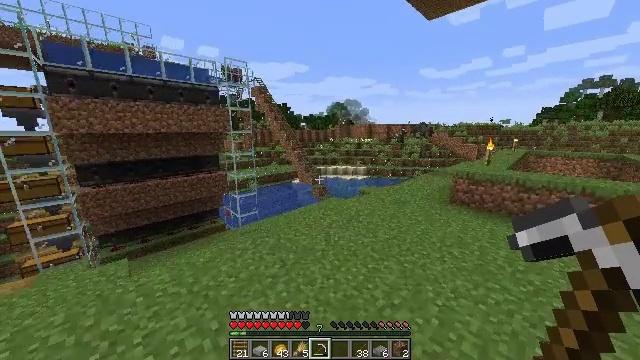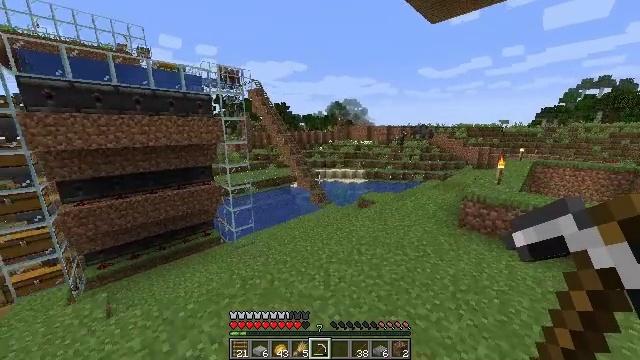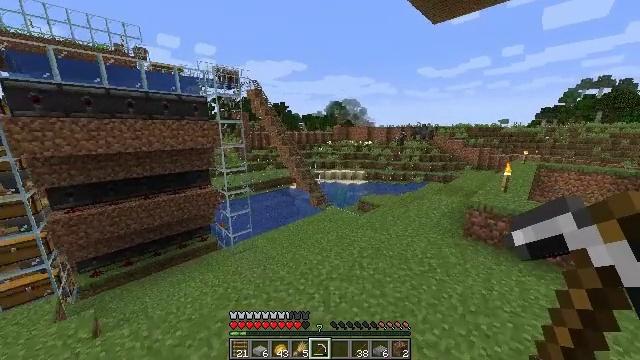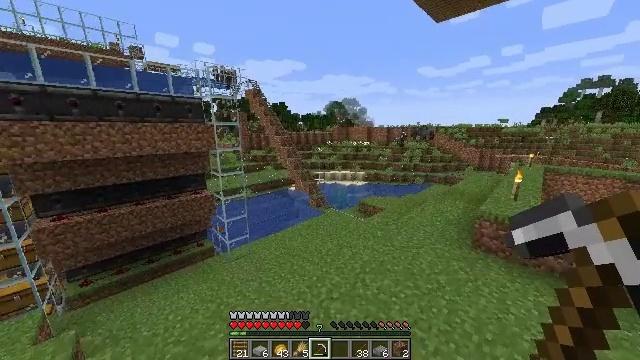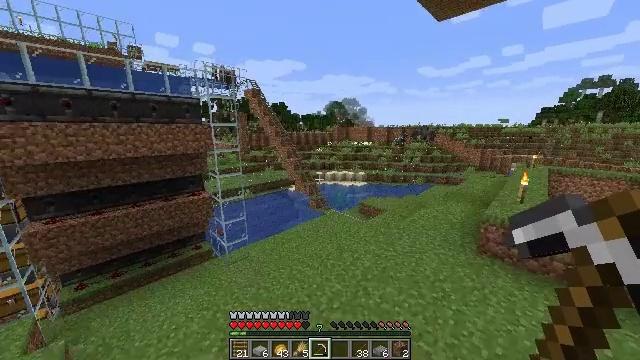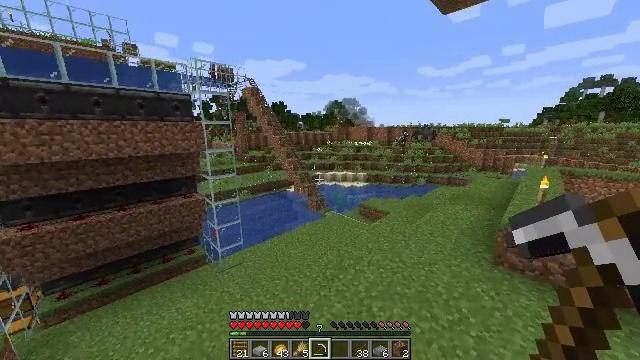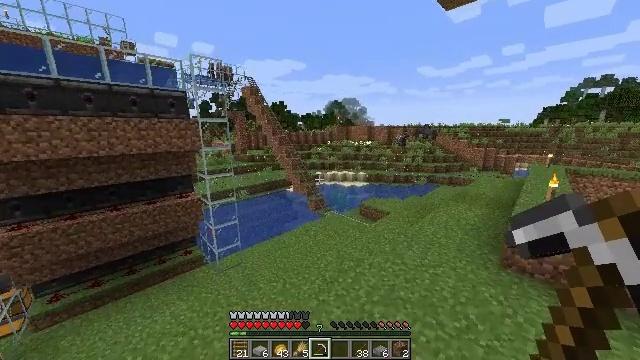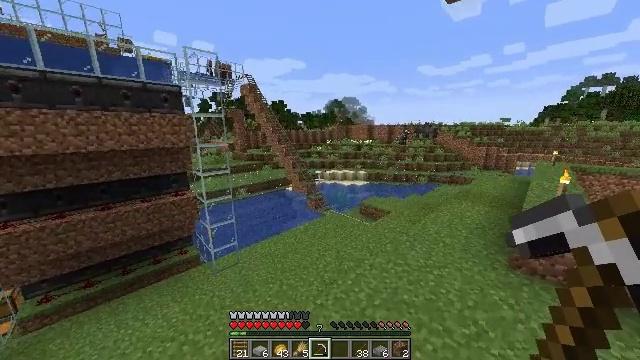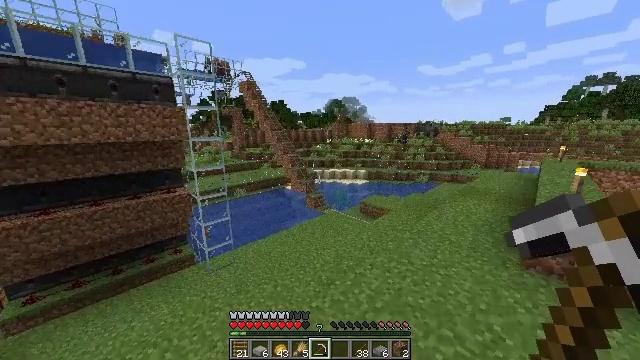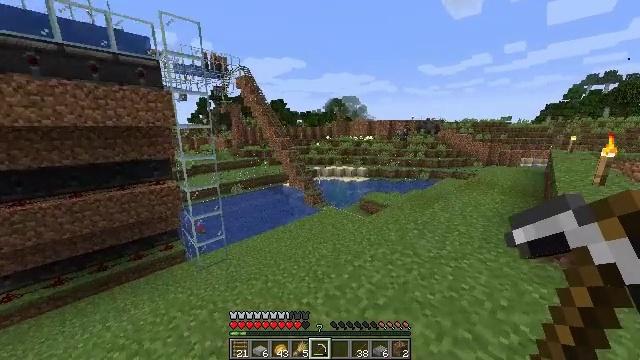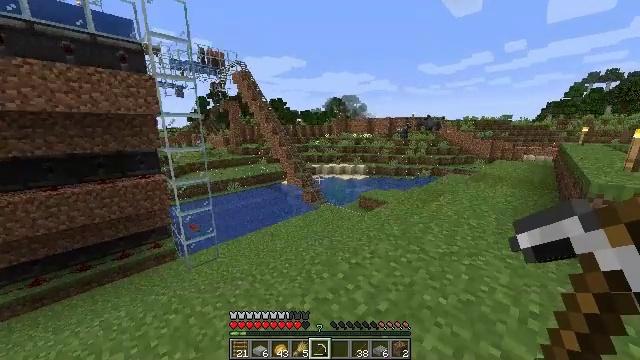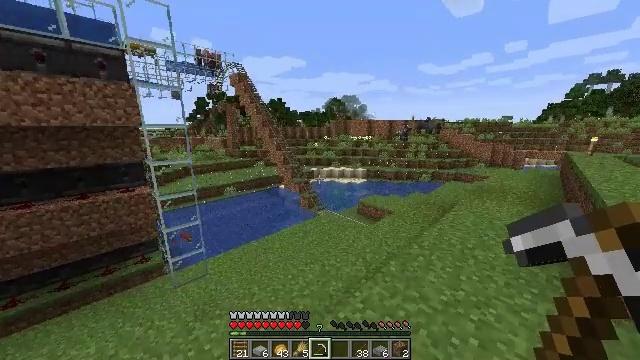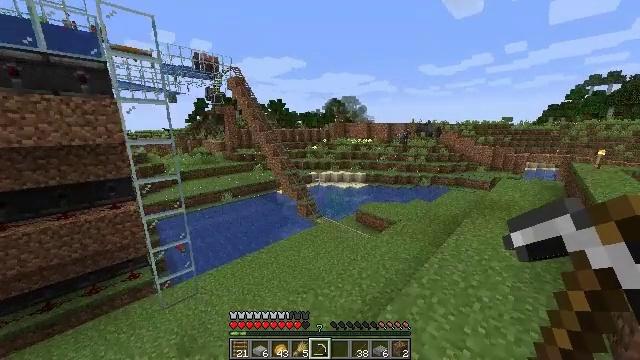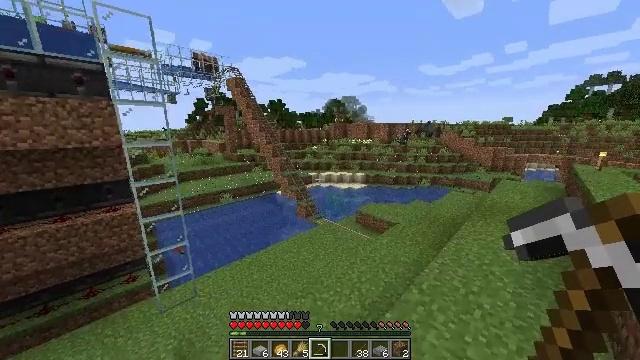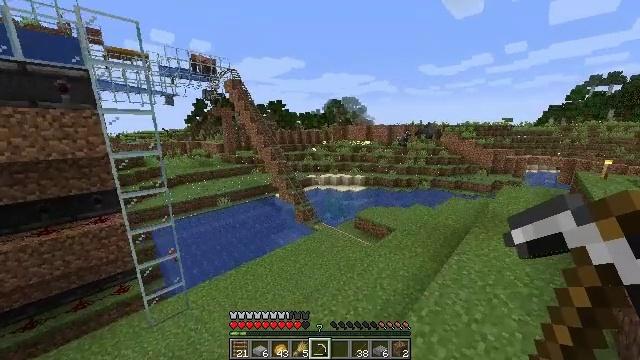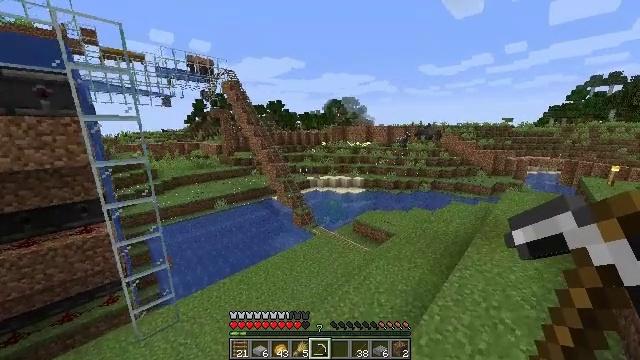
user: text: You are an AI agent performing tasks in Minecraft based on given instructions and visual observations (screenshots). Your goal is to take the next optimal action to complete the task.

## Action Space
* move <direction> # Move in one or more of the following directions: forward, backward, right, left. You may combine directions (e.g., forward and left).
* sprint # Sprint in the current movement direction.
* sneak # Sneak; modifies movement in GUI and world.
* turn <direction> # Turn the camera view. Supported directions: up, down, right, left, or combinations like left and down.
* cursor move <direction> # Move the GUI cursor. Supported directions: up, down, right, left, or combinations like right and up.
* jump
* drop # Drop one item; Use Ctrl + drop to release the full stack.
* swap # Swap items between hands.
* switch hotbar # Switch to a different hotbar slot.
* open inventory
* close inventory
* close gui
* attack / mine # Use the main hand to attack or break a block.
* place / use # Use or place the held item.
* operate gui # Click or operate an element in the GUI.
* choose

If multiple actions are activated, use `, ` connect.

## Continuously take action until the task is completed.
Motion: motion action
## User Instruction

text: Kill aquatic mobs.
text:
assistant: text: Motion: move forward, jump
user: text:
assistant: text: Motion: move forward, jump
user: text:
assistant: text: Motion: move forward, jump
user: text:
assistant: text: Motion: move forward and move right, jump
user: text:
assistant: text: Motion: move forward and move right, jump
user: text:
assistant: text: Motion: move forward and move right, jump
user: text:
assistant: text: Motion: move forward and move right, jump
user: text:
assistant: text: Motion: move forward and move right, sprint, jump
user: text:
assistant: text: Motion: move forward and move right, sprint, jump
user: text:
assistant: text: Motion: move forward and move right, sprint, jump
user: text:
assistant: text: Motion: move forward and move right, sprint, jump
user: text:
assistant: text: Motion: move forward and move right, sprint, jump
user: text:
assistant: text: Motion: move forward and move right, jump
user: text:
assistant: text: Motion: move forward and move right, jump
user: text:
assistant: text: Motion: move forward and move right, jump
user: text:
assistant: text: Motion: move forward and move right, jump
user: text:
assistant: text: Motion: move forward and move right, jump
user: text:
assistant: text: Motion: move forward and move right, jump
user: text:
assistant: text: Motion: move forward and move right, jump
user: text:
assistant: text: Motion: move forward and move right, jump
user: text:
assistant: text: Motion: move forward and move right, jump
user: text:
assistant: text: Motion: move forward and move right
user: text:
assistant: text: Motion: move forward and move right
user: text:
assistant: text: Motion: move forward and move right, sprint
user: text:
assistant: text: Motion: move forward and move right, sprint
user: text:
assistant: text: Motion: move forward and move right, sprint
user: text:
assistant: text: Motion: move forward and move right, sprint, turn left
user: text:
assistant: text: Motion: move forward, turn left
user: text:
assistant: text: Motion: move forward, turn left
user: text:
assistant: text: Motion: move forward, turn left